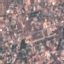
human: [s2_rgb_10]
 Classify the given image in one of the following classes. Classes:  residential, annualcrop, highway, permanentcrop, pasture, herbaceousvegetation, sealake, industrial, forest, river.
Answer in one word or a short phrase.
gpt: Residential